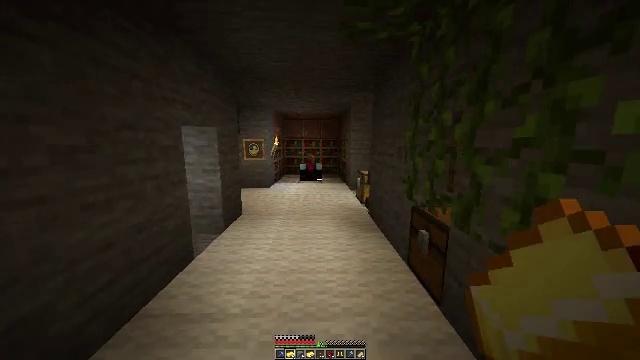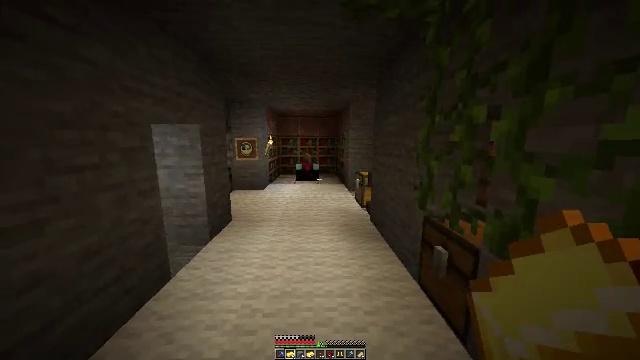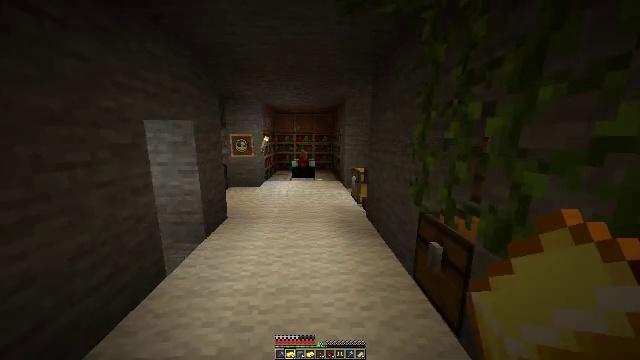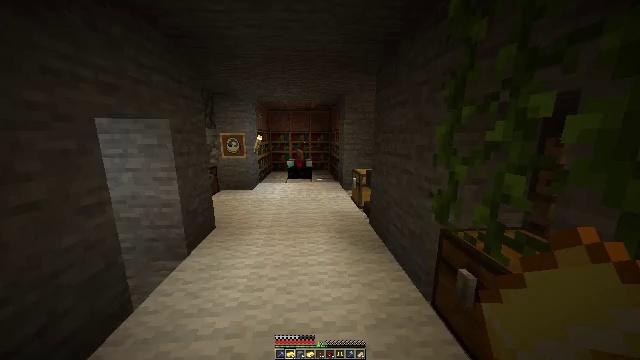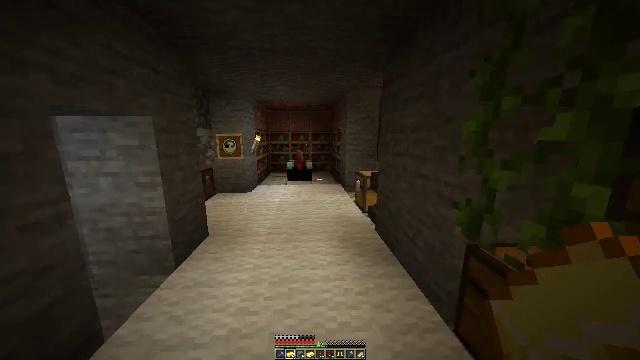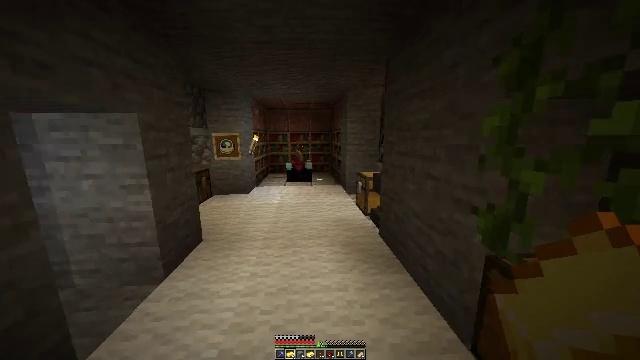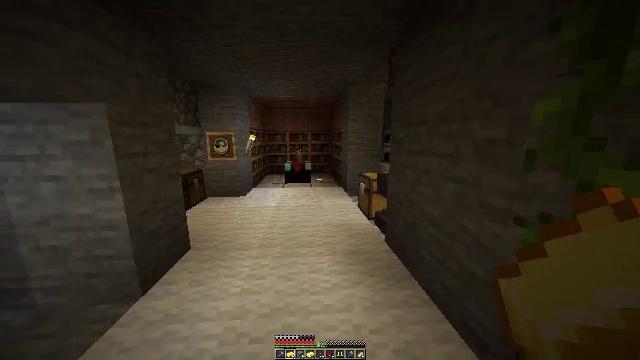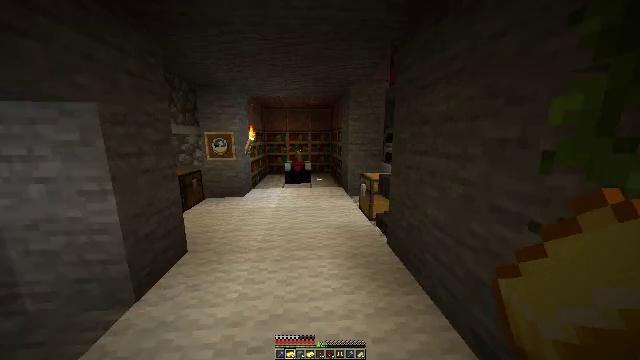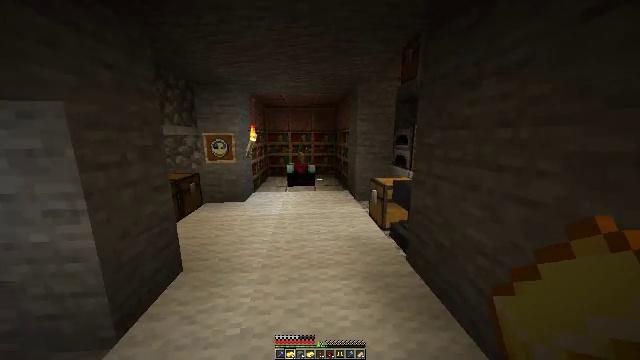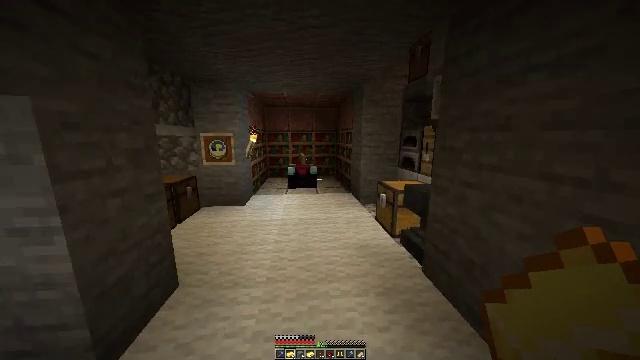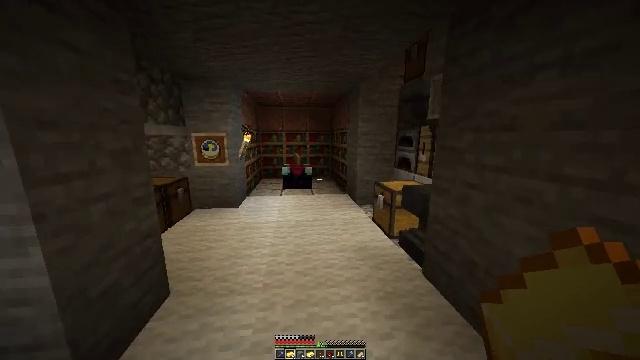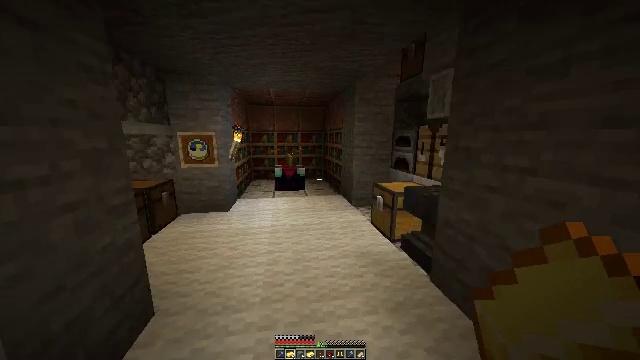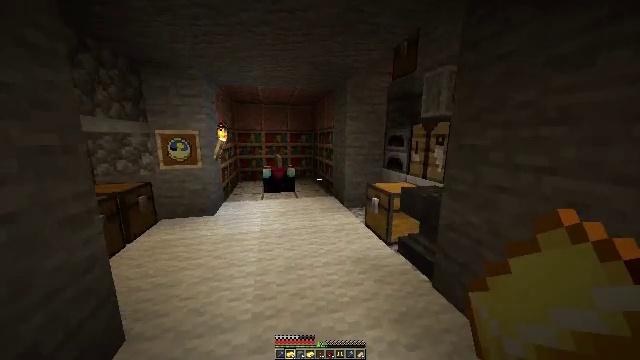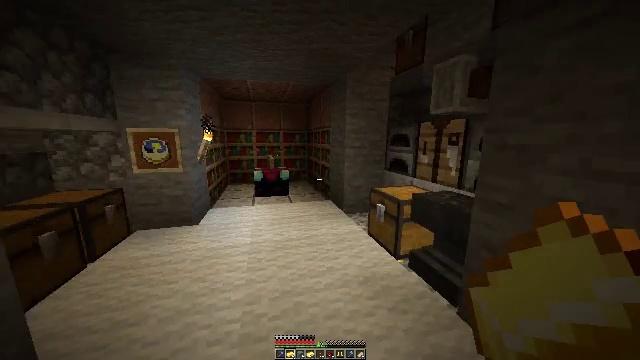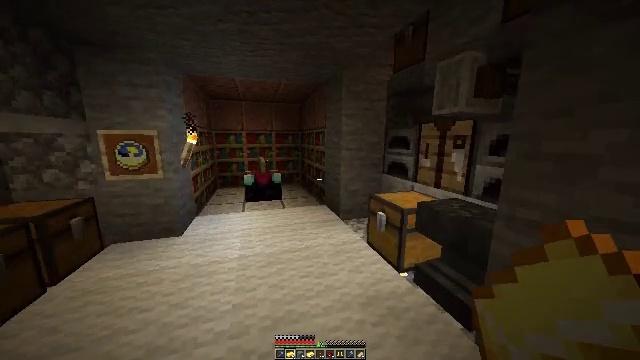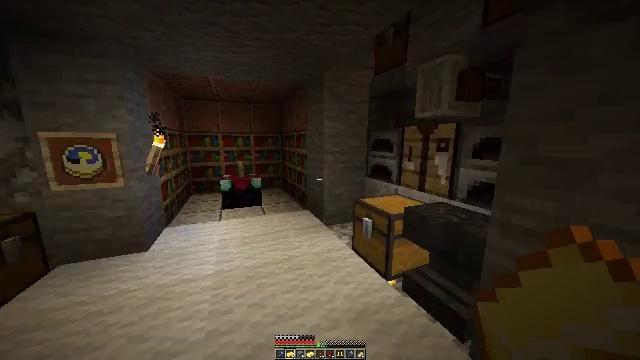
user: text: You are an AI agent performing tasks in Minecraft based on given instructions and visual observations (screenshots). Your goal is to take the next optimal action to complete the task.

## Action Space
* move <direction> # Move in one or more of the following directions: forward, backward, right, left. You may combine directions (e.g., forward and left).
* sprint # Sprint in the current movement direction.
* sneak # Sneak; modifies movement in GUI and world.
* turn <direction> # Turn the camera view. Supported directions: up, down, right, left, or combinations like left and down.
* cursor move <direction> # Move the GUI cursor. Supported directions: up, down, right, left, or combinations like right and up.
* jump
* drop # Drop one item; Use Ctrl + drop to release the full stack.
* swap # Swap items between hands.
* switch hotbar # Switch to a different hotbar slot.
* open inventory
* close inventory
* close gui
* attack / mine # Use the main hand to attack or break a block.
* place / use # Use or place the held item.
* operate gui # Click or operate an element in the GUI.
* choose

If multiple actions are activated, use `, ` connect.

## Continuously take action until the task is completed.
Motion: motion action
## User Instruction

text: Use the crafting grid to create a golden apple.
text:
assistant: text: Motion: move forward
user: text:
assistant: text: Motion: move forward, turn right
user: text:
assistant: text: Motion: move forward, turn right
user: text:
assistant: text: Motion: move forward
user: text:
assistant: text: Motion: move forward
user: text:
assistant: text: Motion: move forward
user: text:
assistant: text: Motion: move forward and move left
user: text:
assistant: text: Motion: move forward and move left
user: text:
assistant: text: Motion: move forward and move left
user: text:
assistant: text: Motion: move forward and move left, turn right
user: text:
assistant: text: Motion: move forward, turn right
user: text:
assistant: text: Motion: move forward, turn right
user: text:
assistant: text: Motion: move forward, turn right
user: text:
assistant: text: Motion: move forward, turn right
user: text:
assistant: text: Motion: move forward, turn right
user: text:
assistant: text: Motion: move forward, turn right and up
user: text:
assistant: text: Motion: move forward, turn right and up
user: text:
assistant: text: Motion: move forward, turn right
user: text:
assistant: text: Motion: move forward, turn right
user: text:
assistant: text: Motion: move forward, turn right
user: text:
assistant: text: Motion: move forward, turn right
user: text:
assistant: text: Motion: turn right
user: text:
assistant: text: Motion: turn right
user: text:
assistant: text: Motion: turn right
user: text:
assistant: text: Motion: turn right
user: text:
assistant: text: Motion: use / place
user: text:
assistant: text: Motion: use / place
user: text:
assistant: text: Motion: use / place
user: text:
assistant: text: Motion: use / place
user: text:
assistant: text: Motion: no_op